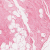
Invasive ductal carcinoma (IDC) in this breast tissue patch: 0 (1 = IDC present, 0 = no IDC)